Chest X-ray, PA view. Patient: 56 years old, sex F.
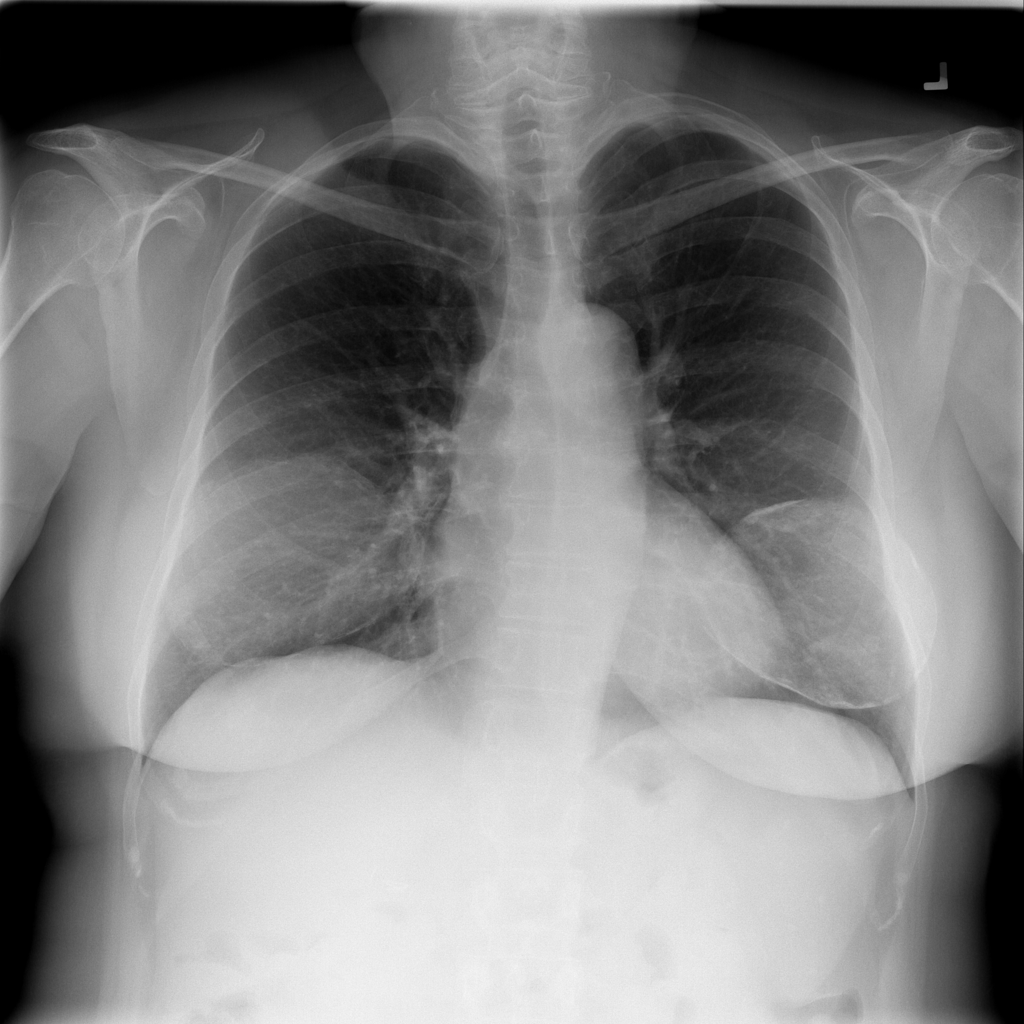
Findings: No Finding